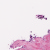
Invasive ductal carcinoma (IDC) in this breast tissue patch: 0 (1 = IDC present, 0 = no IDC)